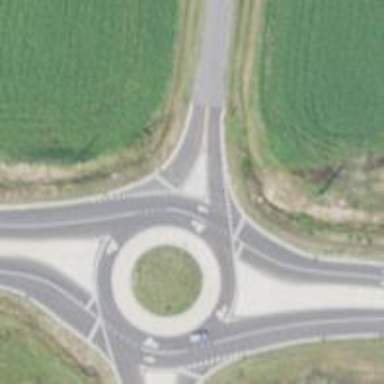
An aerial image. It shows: Secondary road leading to roundabout.